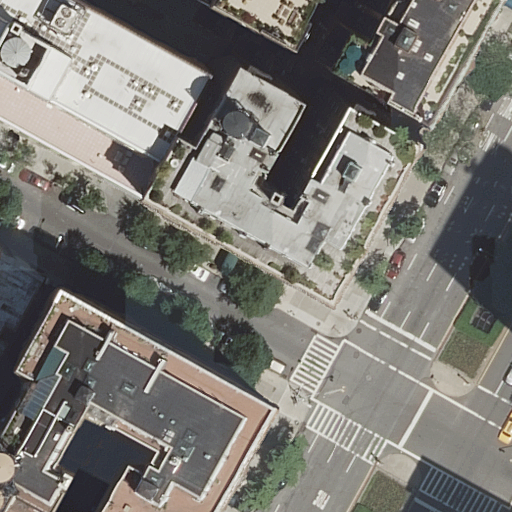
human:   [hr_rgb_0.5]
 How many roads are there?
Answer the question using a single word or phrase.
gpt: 3

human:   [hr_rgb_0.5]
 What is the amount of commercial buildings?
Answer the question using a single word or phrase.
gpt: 0

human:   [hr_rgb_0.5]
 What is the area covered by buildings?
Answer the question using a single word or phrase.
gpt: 2023m2

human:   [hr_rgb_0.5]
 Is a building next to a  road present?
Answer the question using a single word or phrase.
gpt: yes

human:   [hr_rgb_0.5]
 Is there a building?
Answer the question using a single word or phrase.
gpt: yes

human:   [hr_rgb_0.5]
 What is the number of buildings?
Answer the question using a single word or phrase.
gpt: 6

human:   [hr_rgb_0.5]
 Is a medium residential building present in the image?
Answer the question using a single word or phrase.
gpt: yes

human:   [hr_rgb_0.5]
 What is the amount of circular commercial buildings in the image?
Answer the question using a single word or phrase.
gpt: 0

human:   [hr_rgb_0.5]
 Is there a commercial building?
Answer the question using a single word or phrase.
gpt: no

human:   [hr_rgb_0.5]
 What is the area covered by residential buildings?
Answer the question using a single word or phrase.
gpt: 2023m2

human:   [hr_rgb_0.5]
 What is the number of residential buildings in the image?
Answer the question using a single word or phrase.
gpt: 6

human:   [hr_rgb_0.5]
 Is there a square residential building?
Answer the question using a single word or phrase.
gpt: no

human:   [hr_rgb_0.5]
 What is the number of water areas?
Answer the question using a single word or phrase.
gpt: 0

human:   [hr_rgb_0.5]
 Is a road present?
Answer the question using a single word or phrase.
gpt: yes

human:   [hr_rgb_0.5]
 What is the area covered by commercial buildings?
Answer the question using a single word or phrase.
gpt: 0m2

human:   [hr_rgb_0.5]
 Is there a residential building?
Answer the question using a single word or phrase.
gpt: yes

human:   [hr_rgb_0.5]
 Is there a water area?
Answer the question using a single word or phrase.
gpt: no

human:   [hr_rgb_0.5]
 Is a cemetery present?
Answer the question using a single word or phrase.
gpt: no

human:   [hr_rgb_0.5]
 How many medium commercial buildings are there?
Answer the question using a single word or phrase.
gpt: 0

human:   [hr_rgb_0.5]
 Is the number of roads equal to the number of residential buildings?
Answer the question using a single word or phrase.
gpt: no

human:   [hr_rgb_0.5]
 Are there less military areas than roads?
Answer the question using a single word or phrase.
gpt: yes

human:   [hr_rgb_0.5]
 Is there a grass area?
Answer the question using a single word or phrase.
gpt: no

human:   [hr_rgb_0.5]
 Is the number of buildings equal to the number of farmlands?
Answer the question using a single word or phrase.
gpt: no

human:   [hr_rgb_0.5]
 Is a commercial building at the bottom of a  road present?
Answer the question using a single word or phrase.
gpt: no

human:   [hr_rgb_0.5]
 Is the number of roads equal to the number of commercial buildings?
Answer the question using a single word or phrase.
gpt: no

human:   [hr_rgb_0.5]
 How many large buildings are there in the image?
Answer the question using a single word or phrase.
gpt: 1

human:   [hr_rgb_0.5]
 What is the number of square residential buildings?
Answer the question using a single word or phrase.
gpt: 0

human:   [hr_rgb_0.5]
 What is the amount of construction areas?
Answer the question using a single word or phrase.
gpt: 0

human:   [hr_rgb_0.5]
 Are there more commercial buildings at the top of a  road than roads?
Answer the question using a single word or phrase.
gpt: no

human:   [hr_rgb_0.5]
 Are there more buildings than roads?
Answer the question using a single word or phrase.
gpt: yes

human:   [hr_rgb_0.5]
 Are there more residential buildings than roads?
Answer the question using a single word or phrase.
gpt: yes

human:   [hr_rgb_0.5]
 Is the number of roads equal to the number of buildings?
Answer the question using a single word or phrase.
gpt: no

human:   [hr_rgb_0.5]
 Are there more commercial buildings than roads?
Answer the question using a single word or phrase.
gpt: no

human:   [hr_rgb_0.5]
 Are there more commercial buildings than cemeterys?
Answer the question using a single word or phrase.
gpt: no

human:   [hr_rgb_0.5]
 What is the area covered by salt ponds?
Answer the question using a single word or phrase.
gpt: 0m2

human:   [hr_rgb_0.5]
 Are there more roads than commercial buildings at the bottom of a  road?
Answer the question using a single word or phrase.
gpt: yes

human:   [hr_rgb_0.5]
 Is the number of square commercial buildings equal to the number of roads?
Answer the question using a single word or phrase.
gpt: no

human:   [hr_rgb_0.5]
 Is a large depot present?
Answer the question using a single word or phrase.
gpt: no

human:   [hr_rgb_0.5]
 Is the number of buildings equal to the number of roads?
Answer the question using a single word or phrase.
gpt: no

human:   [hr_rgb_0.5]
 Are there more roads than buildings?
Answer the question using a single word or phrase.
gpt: no

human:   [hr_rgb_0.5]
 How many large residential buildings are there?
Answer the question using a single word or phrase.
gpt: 1

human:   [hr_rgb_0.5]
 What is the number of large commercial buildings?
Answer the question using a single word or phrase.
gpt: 0

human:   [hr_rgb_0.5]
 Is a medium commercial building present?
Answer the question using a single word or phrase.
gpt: no

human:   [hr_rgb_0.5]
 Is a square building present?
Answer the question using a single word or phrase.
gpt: no

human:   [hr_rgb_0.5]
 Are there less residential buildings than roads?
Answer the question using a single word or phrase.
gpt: no

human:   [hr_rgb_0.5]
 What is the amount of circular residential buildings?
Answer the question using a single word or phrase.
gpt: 0

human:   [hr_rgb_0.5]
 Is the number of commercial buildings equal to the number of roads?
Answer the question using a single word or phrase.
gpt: no

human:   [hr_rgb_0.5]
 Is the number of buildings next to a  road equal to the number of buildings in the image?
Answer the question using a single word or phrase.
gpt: yes

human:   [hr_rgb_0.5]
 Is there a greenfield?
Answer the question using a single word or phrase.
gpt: no

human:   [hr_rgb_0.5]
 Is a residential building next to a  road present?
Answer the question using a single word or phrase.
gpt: yes

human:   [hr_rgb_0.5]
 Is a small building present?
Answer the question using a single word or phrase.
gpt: yes

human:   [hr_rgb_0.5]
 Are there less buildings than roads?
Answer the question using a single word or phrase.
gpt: no

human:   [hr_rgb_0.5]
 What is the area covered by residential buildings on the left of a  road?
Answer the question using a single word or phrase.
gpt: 2012m2

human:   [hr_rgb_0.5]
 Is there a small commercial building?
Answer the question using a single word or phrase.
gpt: no

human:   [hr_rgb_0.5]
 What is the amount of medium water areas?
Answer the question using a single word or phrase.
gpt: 0

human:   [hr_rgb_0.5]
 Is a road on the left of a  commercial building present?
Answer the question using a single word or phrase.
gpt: no

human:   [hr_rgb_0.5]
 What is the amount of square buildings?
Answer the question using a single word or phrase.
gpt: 0

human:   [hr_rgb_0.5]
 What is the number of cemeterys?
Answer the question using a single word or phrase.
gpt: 0

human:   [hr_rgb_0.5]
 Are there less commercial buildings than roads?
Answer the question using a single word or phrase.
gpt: yes

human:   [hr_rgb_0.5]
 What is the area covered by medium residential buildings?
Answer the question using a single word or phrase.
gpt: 752m2

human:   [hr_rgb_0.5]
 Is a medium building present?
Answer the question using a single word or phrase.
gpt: yes

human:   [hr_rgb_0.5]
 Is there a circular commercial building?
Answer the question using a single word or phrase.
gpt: no

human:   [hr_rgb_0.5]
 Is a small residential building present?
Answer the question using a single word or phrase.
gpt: yes

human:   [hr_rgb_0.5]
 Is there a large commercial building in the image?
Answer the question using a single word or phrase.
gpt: no